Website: crate-barrel
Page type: payment
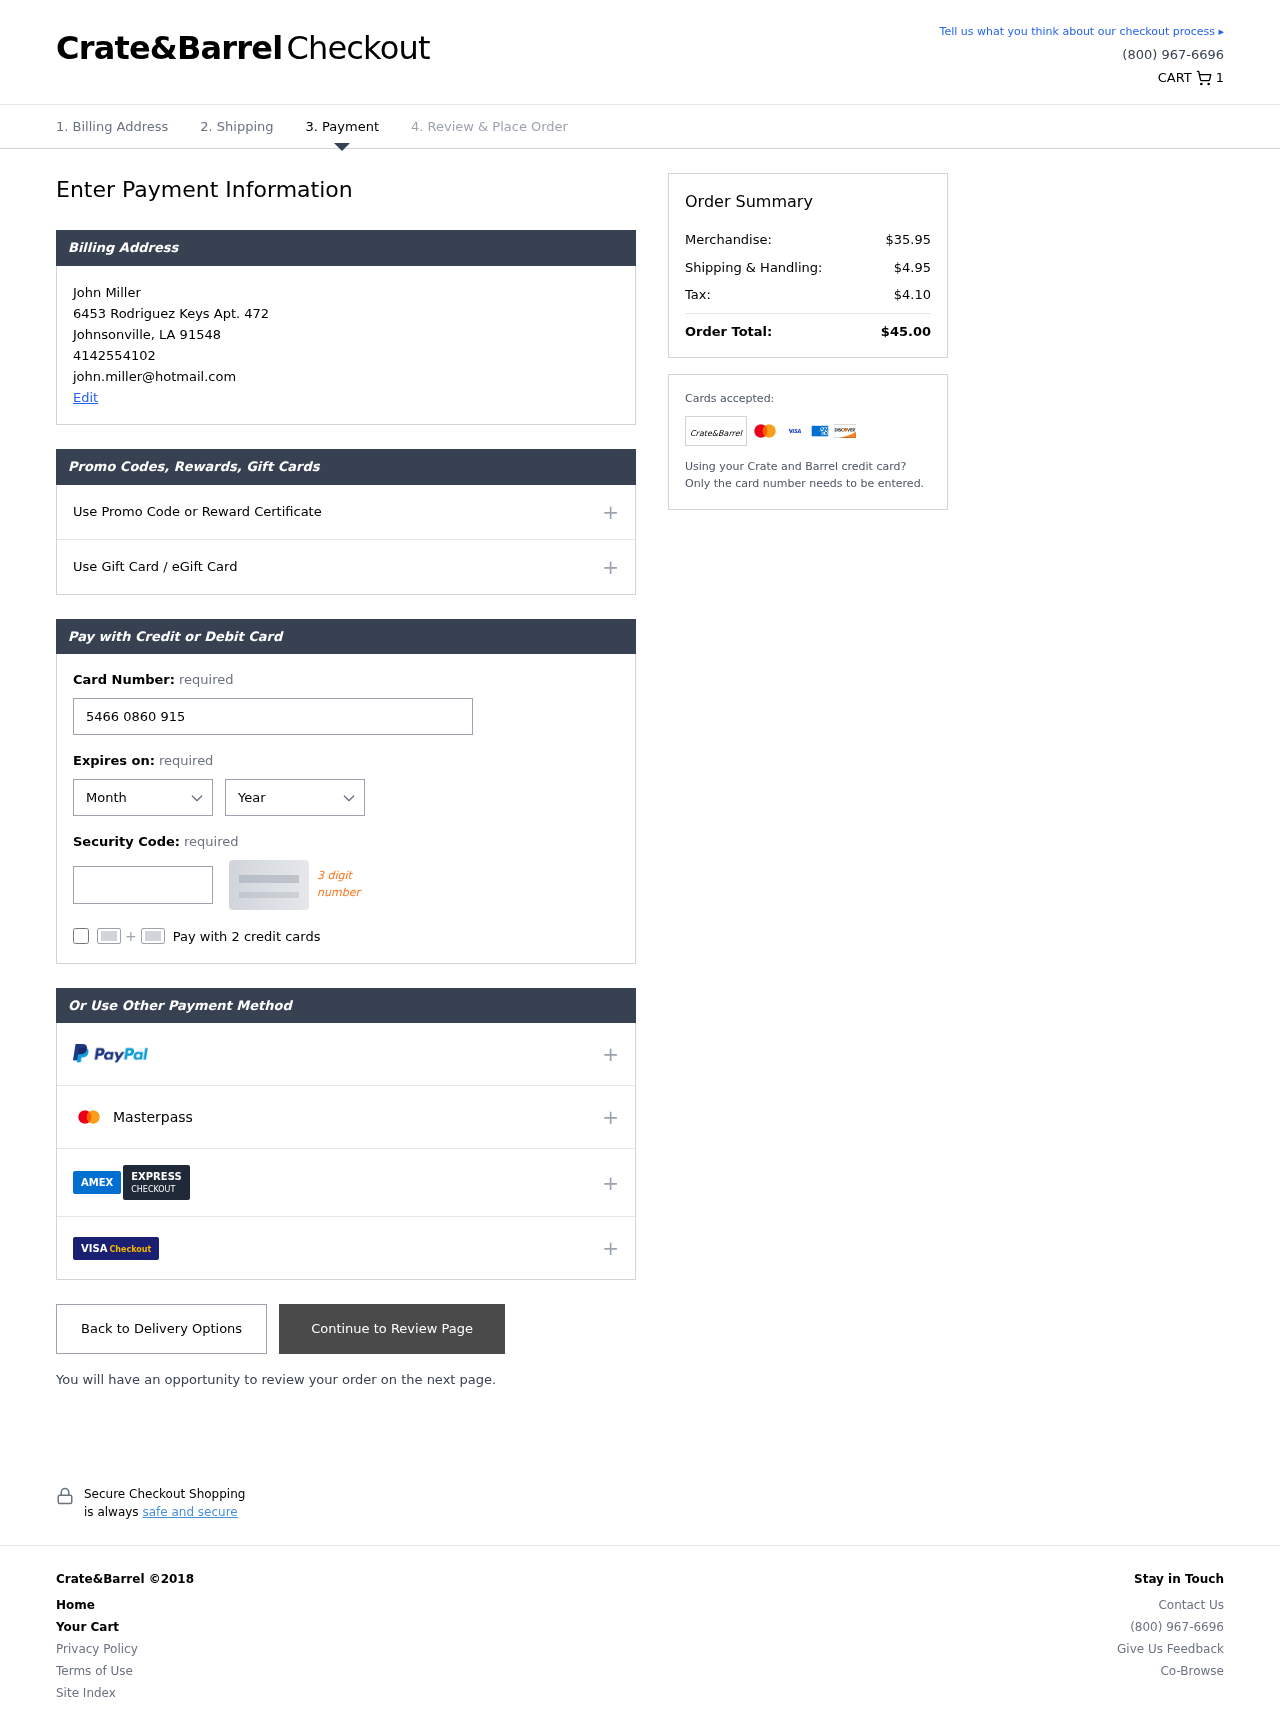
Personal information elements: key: PII_CARD_CVV
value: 984
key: PII_CARD_EXPIRY_MONTH
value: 04
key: PII_CARD_EXPIRY_YEAR
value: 29
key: PII_CARD_NUMBER
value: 5466 0860 9152 4608
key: PII_CITY
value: Johnsonville
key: PII_EMAIL
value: john.miller@hotmail.com
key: PII_FULLNAME
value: John Miller
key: PII_PHONE
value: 4142554102
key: PII_POSTCODE
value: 91548
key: PII_STATE_ABBR
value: LA
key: PII_STREET
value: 6453 Rodriguez Keys Apt. 472
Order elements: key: ORDER_NUM_ITEMS
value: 1
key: ORDER_SUBTOTAL
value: $35.95
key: ORDER_SHIPPING_COST
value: $4.95
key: ORDER_TAX
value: $4.10
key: ORDER_TOTAL
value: $45.00